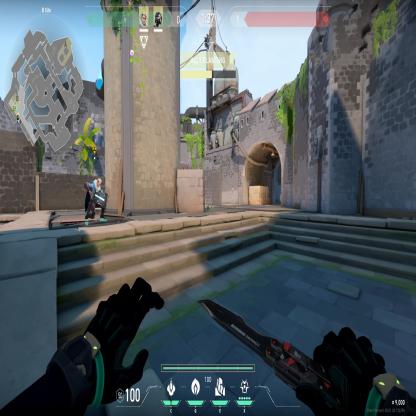
Label: teammate